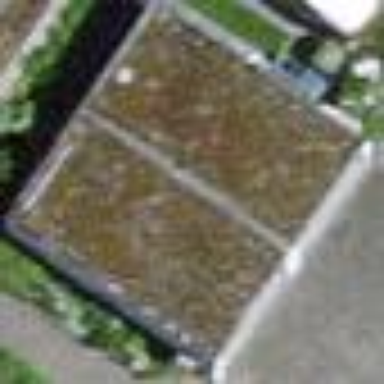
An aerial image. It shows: Group of garages.